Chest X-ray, AP view. Patient: 47 years old, sex M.
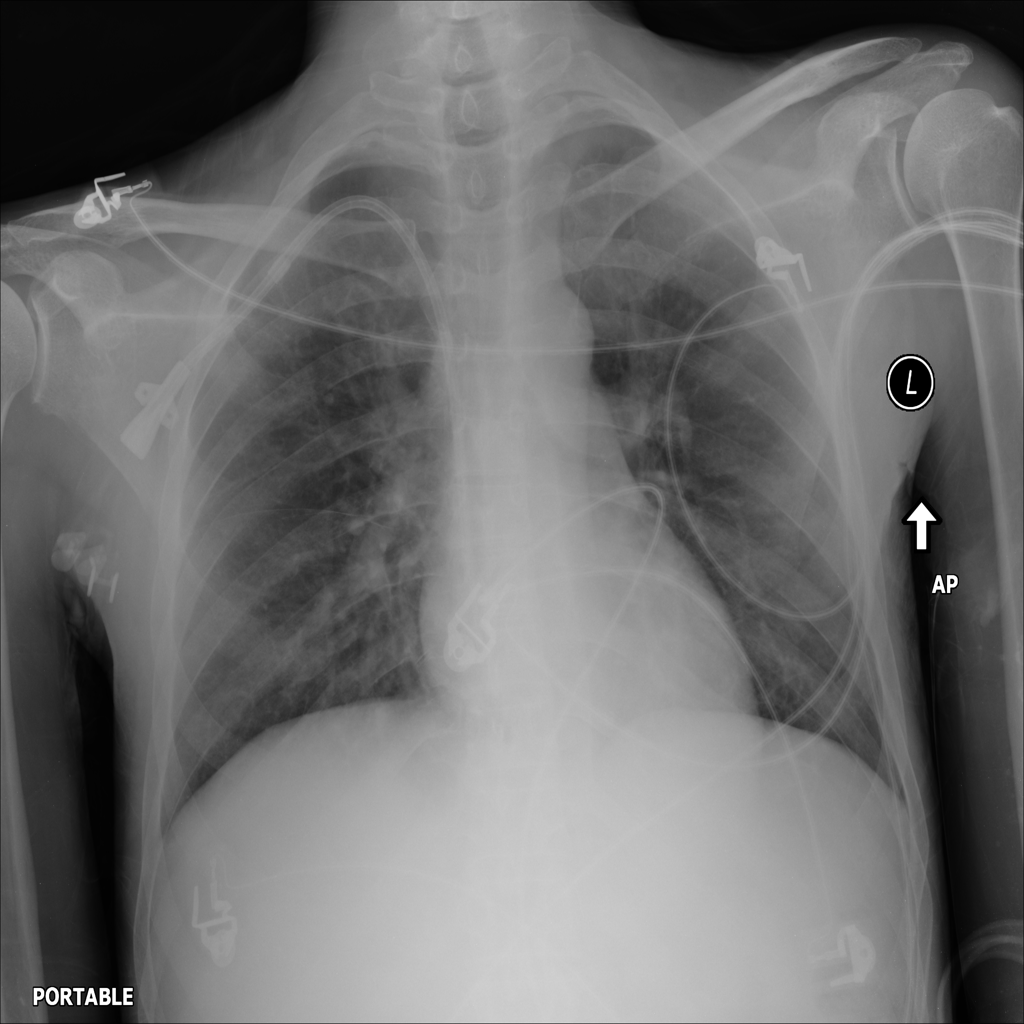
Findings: Infiltration